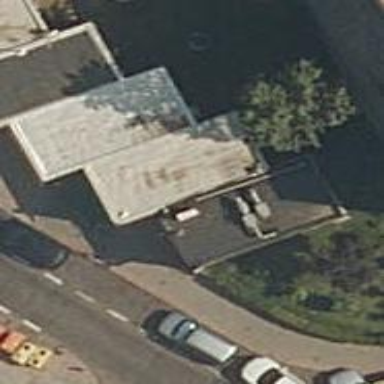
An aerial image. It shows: Greengrocer shop.